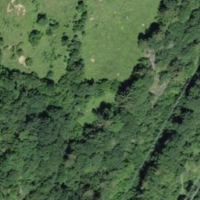
EUNIS habitat code: 24
Species observed at this site:
Primula veris